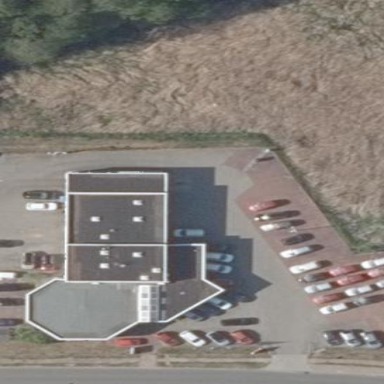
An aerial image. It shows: Commercial building.